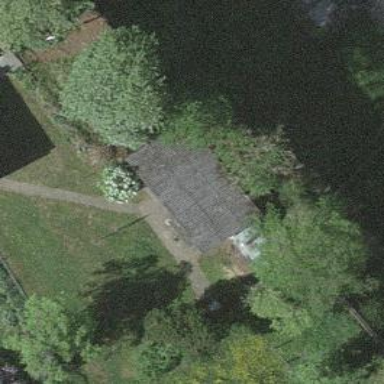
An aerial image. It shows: Barn.